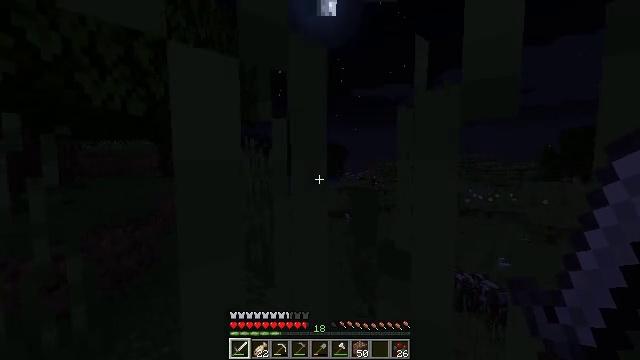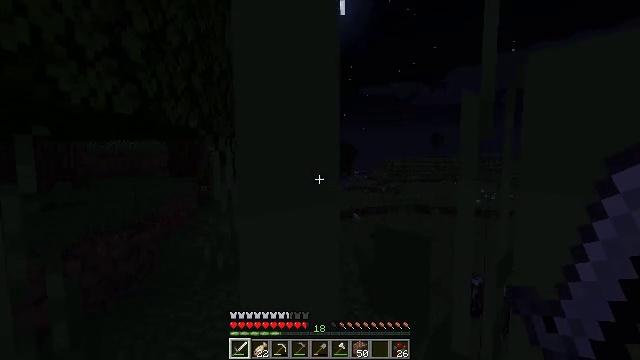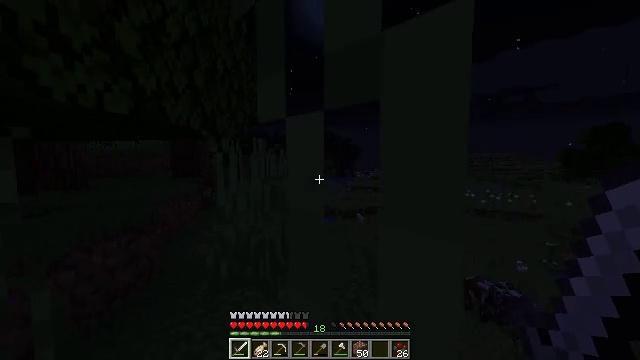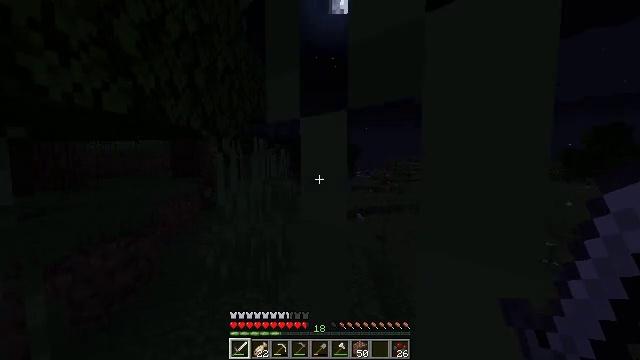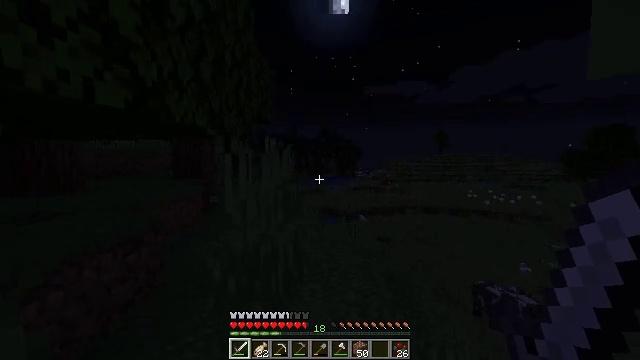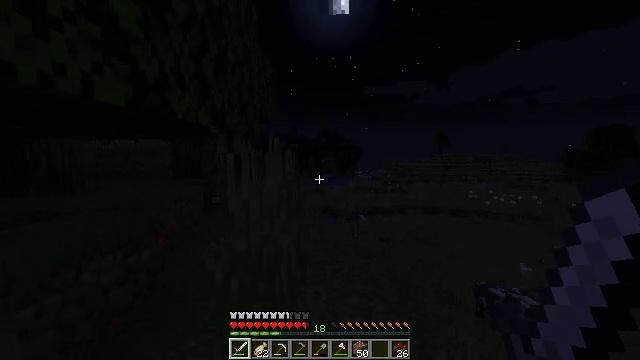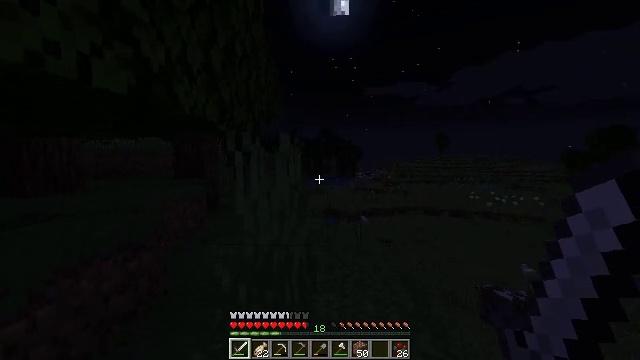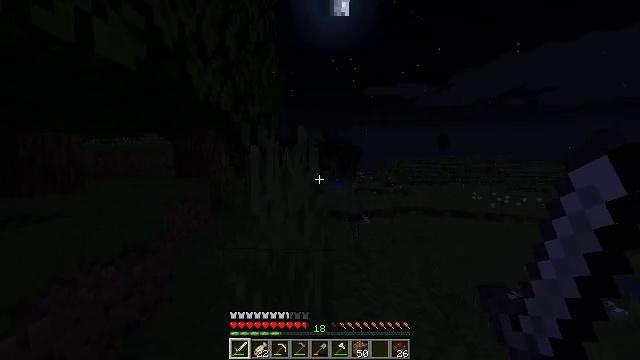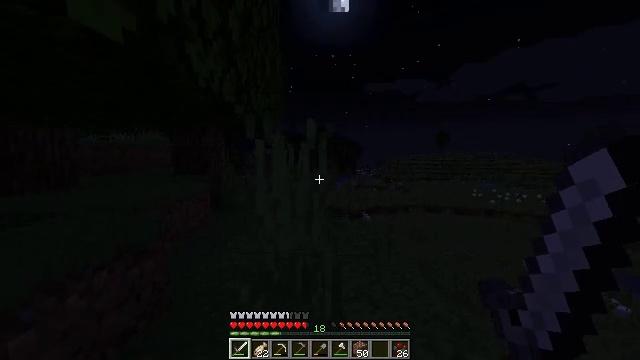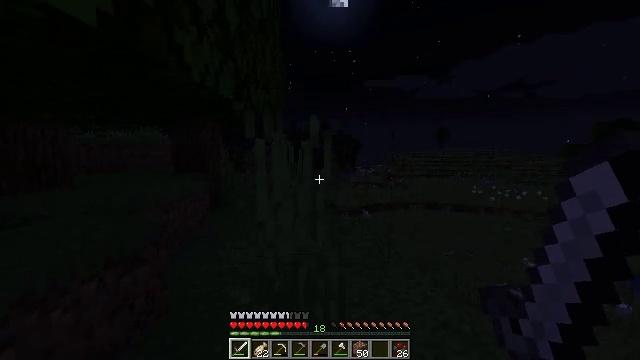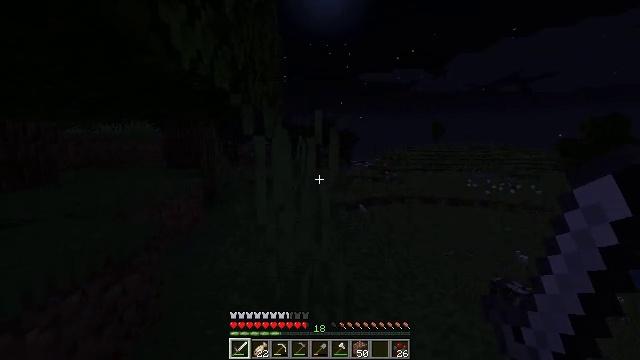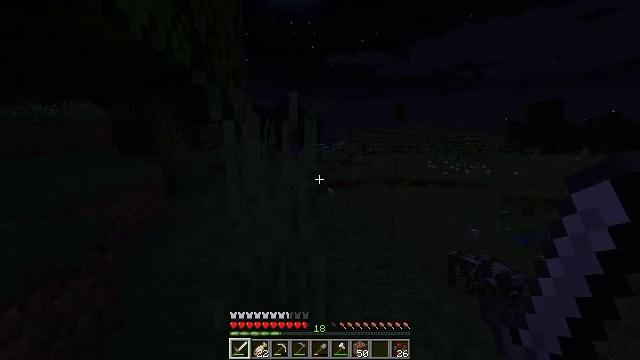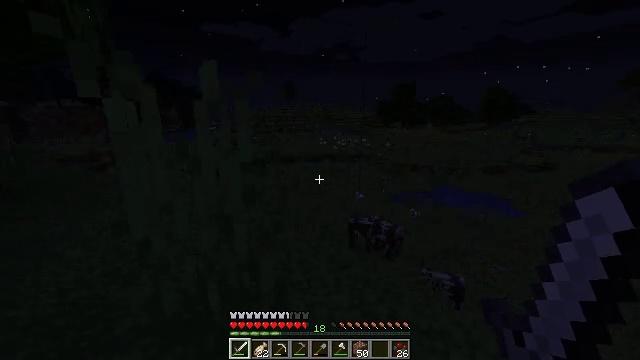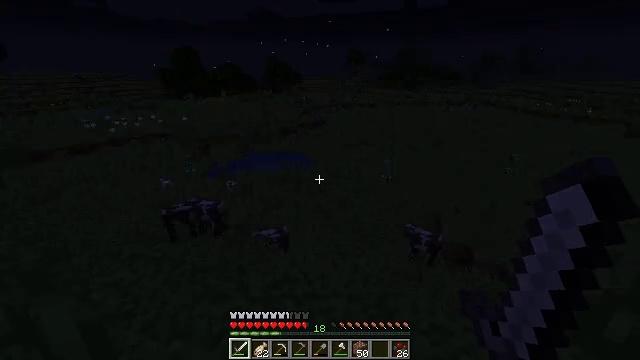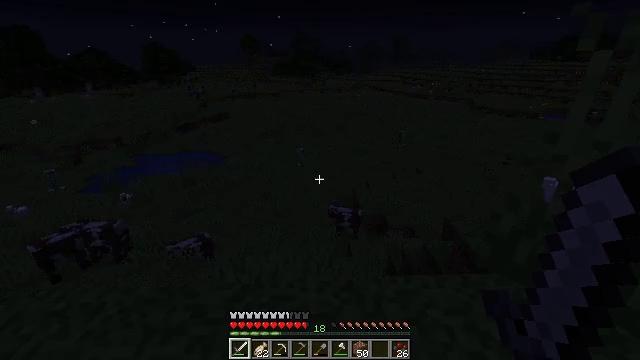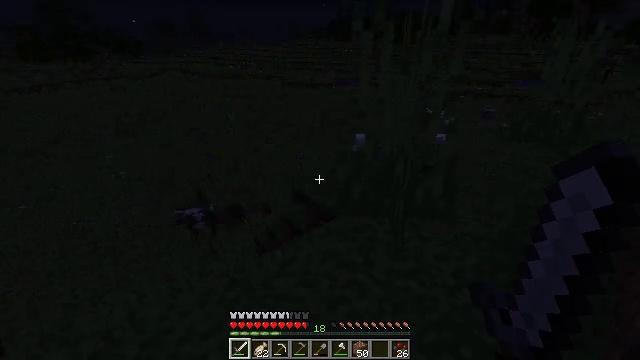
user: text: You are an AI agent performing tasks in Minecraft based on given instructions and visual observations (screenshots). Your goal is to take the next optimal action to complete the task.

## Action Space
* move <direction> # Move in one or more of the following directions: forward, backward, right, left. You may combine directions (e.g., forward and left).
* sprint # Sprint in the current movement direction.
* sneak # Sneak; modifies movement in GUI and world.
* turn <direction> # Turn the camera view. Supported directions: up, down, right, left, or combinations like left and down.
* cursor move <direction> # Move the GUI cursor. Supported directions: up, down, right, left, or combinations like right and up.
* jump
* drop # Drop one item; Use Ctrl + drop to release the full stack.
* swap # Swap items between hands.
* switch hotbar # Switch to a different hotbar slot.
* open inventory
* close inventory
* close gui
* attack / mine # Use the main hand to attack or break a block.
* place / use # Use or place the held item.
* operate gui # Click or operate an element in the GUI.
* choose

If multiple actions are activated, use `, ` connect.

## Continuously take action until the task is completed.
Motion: motion action
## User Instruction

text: Collect tall grass by breaking it.
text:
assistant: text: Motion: move forward and move left, turn left
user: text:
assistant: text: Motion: move forward and move left
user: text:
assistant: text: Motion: move forward and move left
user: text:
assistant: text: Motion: move forward and move left
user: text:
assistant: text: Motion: move forward and move left
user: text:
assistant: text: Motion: move forward and move left
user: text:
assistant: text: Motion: move forward and move left
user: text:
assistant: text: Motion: move forward
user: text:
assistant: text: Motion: move forward
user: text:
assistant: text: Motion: move forward and move left, turn right and down
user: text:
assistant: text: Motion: move forward and move left, turn right and down
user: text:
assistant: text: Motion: move forward and move left, turn right and down
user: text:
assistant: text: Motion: move forward and move left, turn right and down
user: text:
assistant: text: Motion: move forward and move left, turn right and down
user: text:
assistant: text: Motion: move left, turn right and down
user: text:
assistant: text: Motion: move left, turn right
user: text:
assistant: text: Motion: move right, turn right and down
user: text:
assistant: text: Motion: move right
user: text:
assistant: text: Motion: move back and move right
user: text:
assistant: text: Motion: move back and move right
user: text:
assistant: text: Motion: move back and move right
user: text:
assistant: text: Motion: move back and move right, turn left
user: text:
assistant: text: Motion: move back and move right, turn left and up
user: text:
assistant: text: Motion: move right, turn left and up
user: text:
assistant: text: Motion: move right, turn left
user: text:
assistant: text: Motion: move right, turn left
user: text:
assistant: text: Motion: move right, turn left
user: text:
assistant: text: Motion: move right
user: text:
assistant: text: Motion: move right
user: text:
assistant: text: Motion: move forward and move right